Question:
I need to write an algorithm how i would solve this exercise, any suggestions?
Exercise:
We have a rectangle, divided into n x m squares, with natural numbers. Write a function that counts how many magic squares are inside this rectangle.
A magic square is an arrangement of k x k (k>=2) numbers , usually integers, in a square grid, where the numbers in each row, and in each column, and the numbers in the main and secondary diagonals, all add up to the same number.
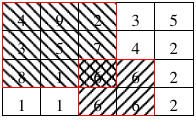
Answer: Construct 4 arrays:
1: Every element is the element from original array + one to the left.
2: Every element is the element from original array + one to the top.
3: Every element is the element from original array + one to the top left.
4: Every element is the element from original array + one to the top right.
You would get something like this for your array.

Now you have to check every possible square fitting in the array (There possibly is better solution, but I can't think of any) looking for something like this in other four.

Since we keep sums in the array we can clearly see that when checking an array 3x3 (from top left) all sums are 15. It means it's a magic square.
When not starting in top left it's a little less obvious but still easy. Look at example below with second magic square highlighted.

You can see that evey darker element minus corresponding lighter element is constant (in this case 12)
It would work same for the first magic square, but there would be zeroes, so we can skip it.